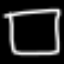
Label: square